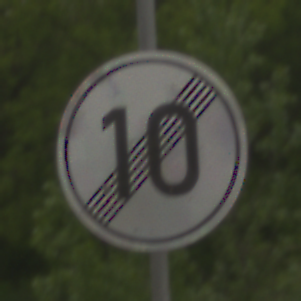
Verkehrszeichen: EndeGeschwindigkeit10
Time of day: MorningAfternoon
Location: Outdoor (Nature)
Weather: Overcast
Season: NotSpecified
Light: Natural